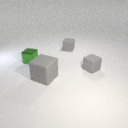
small green metal cube behind small gray rubber cube